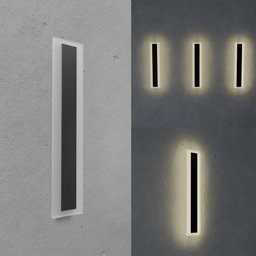
Label: lighting